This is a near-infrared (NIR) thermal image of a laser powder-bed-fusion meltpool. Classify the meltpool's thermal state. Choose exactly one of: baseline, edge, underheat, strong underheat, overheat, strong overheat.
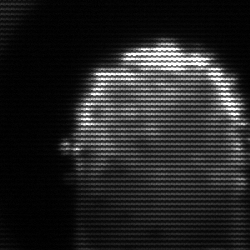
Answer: baseline